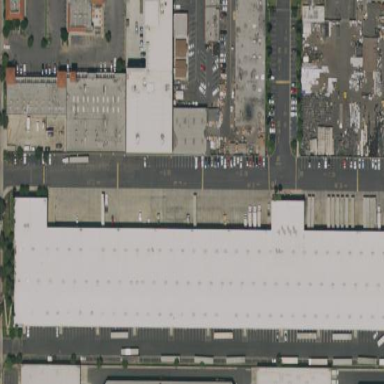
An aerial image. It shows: Warehouse building.